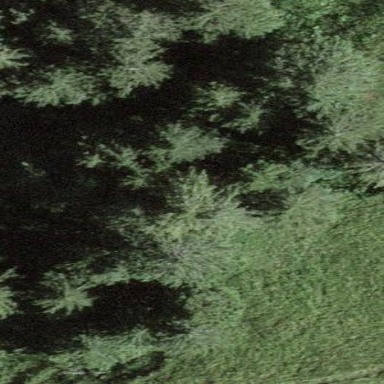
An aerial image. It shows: Forest area.